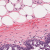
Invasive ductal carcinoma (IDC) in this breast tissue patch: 0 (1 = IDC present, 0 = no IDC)